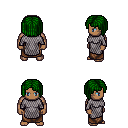
a pixel art fantasy rpg character, male body template, human, dark skin, chain mail, robe skirt, green pageboy hairstyle, four views (front, back, left, right), 2x2 character sprite sheet, small pixel art, hard edges, no anti-aliasing